Question: The following code works fine with all the other browsers except IE, wherein once the audio is played and the next button is shown, you can yet click on the audio and hear it again. As this is a survey it is unfair to the participant if someone can hear it more than once. Can you please tell me how come it is working fine in other browser but not in IE and how it can be fixed?

I want the users not to be able to hear again (even if they click on the Play Story button) once the "click to continue" button appears.
'''
Now that you know how the auditory stories will sound, you are ready to listen to and comprehend the two auditory stories in this study. The first auditory story is titled, &ldquo;The Honey Gatherer&rsquo;s Three Sons.&rdquo; Press the &ldquo;Play Story&rdquo; button to begin listening to the story; after you have finished listening to the story, you will answer a set of questions about the story.
<div>&nbsp;
<p>&nbsp;</p>
<audio controls="" id="audio2" style="display:none"><source src="http://langcomplab.net/Honey_Gatherers_Master.webm" style="width:50%" type="audio/webm" /> <source src="http://langcomplab.net/Honey_Gatherers_Master.mp3" style="width:50%" type="audio/mp3" /> Your browser doesn&#39;t support this audio format.</audio>
</div>
<p>&nbsp;</p>
<div><button name="play" onclick="disabled=true" style="height:25px; width:200px" type="button">Play Story</button></div>
'''
and here is the javascript:
'''
Qualtrics.SurveyEngine.addOnload(function()
{
/*Place Your Javascript Below This Line*/
var aud = document.getElementById('audio2');
this.questionclick = function(event,element){
if((element.type == "button") && (element.name == "play"))
{
aud.play();
}
}
});
'''
UPDATE: I changed it to the following in HTML:
'''
<div><button name="play" style="width: 200px; height: 25px;" type="button">Play Story</button>
'''
and the following in the js:
'''
Qualtrics.SurveyEngine.addOnload(function()
{
/*Place Your Javascript Below This Line*/
var aud = document.getElementById('audio1');
this.questionclick = function(event,element){
if((element.type == "button") && (element.name == "play"))
{
aud.play();
element.disabled = true;
}
}
});
'''
But yet, after the audio is played and continue button is shown, the user can click on the play story button in IE and hear it again while this doesn't happen in other browsers. Is there any option in JavaScript or HTML5 to avoid the user to play the audio after once it has been played which can work for IE?
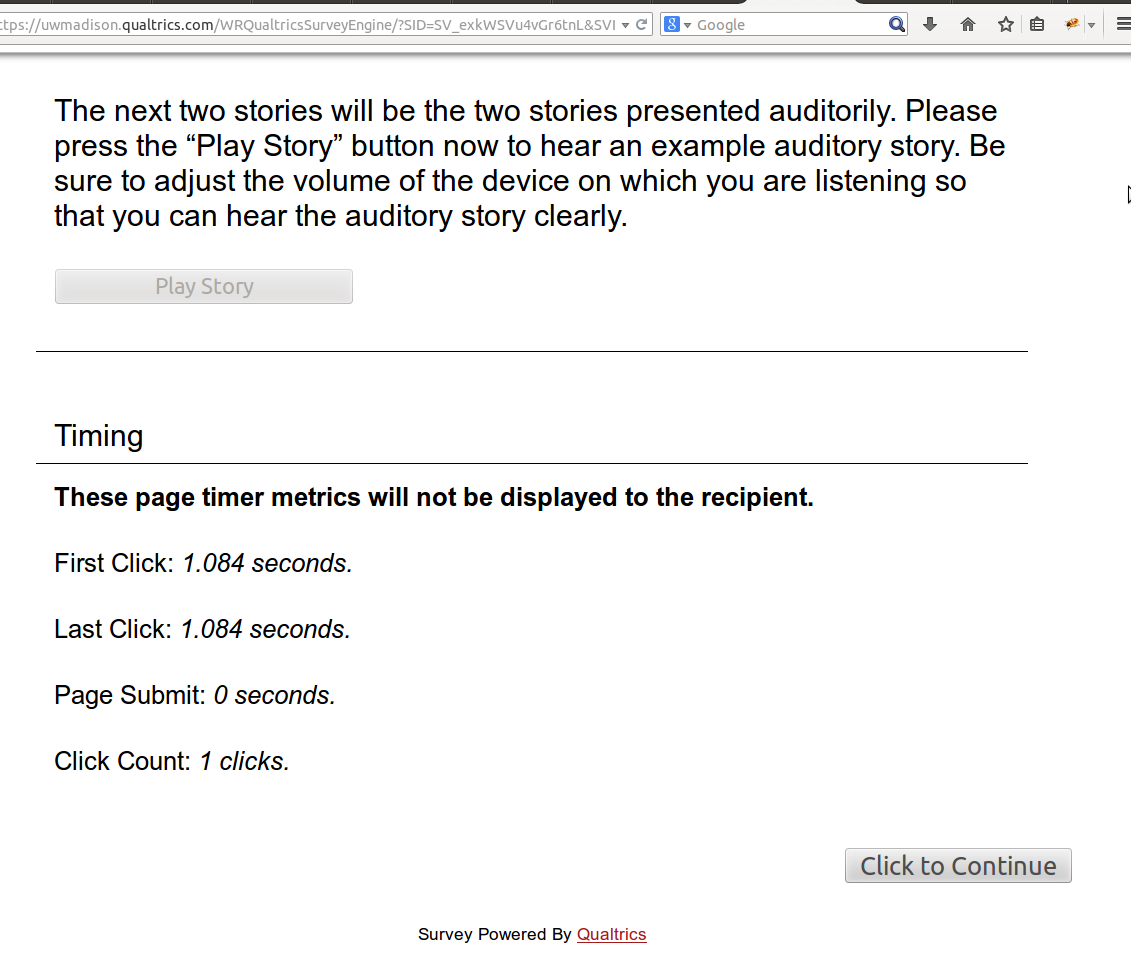
Answer: I'm not sure why IE doesn't do what you want but I guess one never truly understands why IE responds like it does.
However, you might want to combine the two actions in the questionClick function. (Maybe that onClick event handler stops the onClick attribute from firing)
For example:
'''
Qualtrics.SurveyEngine.addOnload(function()
{
/*Place Your Javascript Below This Line*/
var aud = document.getElementById('audio2');
this.questionclick = function(event,element){
if((element.type == "button") && (element.name == "play"))
{
aud.play();
// remove the element
element.parentNode.removeChild(element);
// or set it to disabled, what you like
element.disabled = true;
}
}
});
'''
Don't forget to remove the onClick attribute from the button:
'''
<div><button name="play" style="height:25px; width:200px" type="button">Play Story</button></div>
'''
You can also set a variable on pageload. Check it before you start playing and then set it again.
Example:
'''
// Set a variable
var hasPlayed = false;
Qualtrics.SurveyEngine.addOnload(function()
{
/*Place Your Javascript Below This Line*/
var aud = document.getElementById('audio2');
this.questionclick = function(event,element){
if((element.type == "button") && (element.name == "play"))
{
// Check if audio hasn't played before
if(hasPlayed == false) aud.play();
// Flip the variable to make sure it won't play on next click
hasPlayed = true;
}
}
});
'''